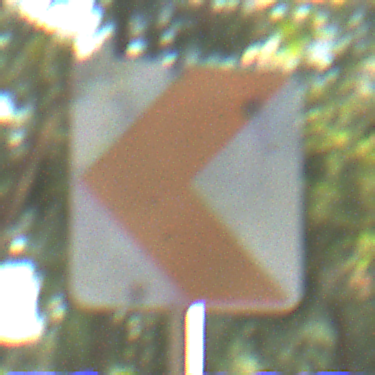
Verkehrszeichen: RichtungstafelnInKurvenKleinRechts
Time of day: SunriseSunset
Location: Outdoor (Suburban)
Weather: Clear
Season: NotSpecified
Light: Natural